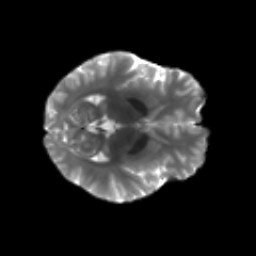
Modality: T2w
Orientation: axial
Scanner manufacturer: siemens
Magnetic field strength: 3 T
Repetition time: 4.16 s
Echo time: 0.0806 s